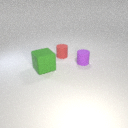
small red rubber cylinder behind small purple rubber cylinder